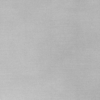
Label: dusty